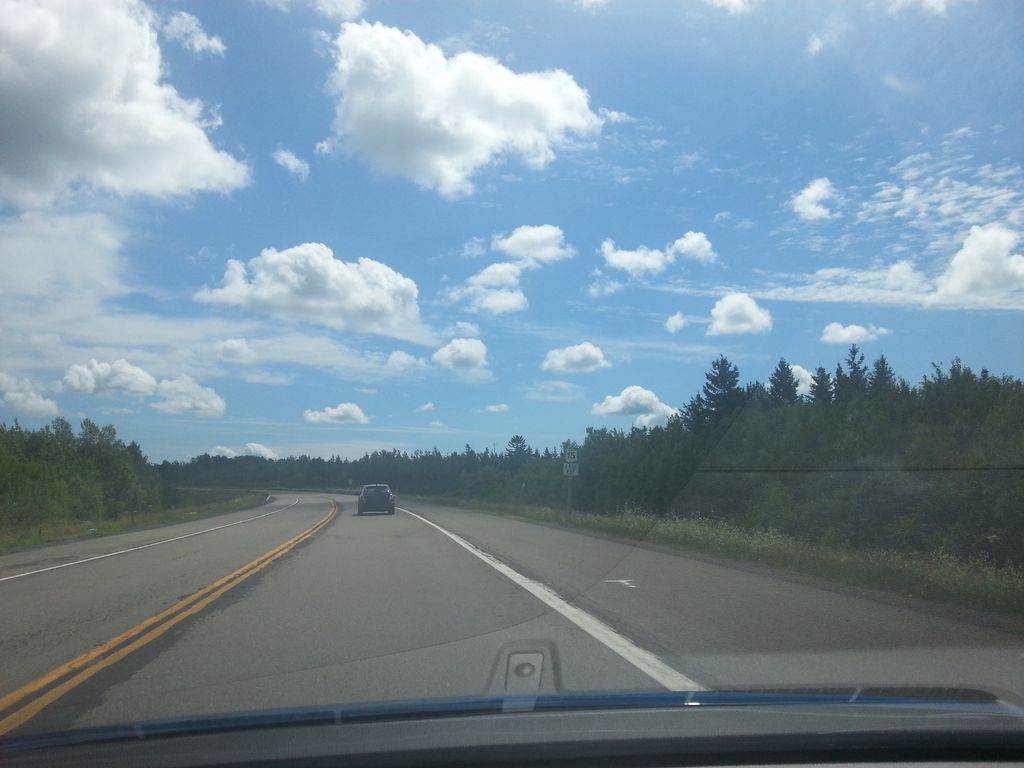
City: charlottetown